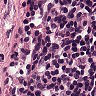
Metastatic tissue present: no